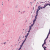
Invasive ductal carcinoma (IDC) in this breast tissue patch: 0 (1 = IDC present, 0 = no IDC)